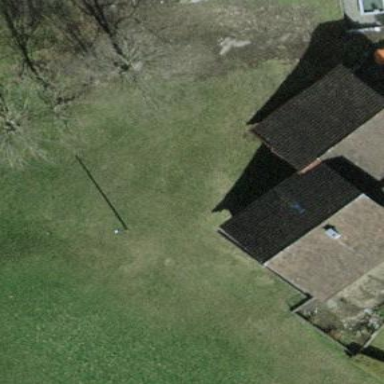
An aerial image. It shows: Semi-detached house.